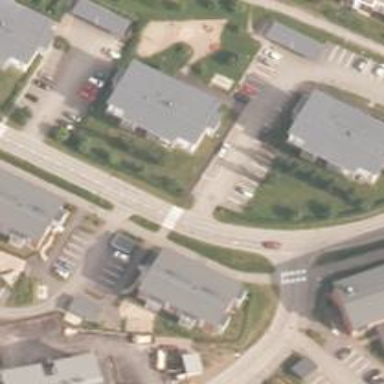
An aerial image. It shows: Marked crossing on the road.